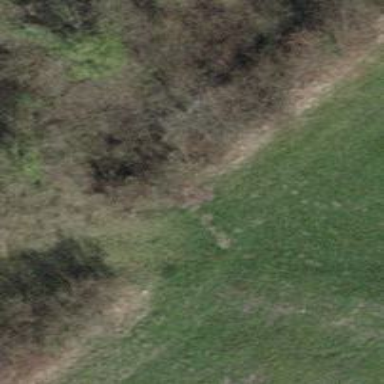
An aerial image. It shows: Grass track with grade3 tracktype.